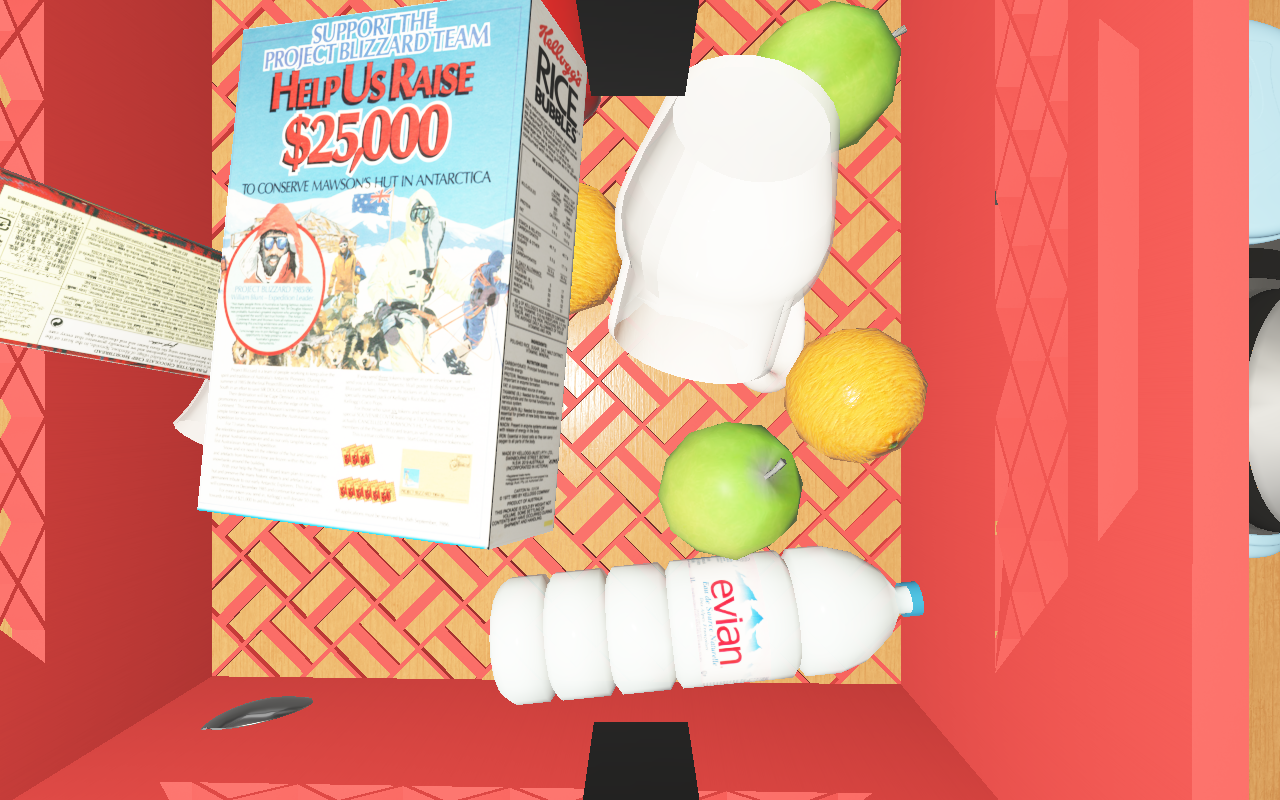
Objects in the scene:
carafe
water bottle
apple
apple
orange
orange
glass
wineglass
jam jar
cereal box